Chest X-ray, PA view. Patient: 67 years old, sex M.
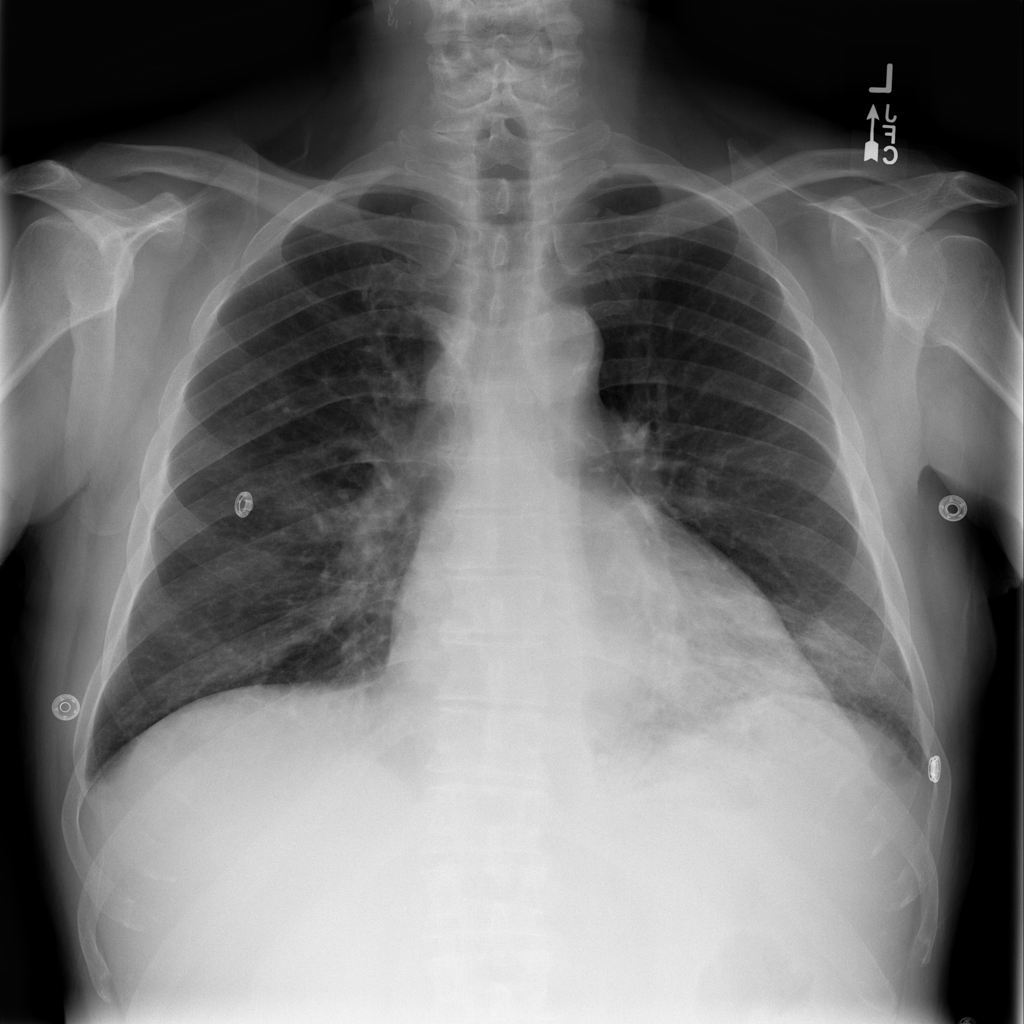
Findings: Infiltration, Pneumonia